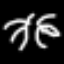
Label: palm tree